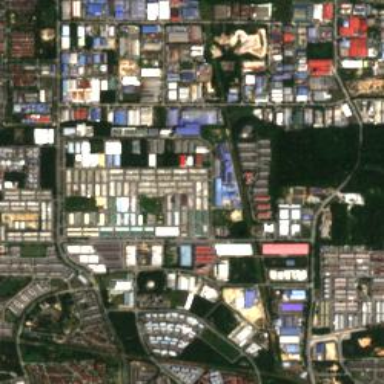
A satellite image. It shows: Industrial area.